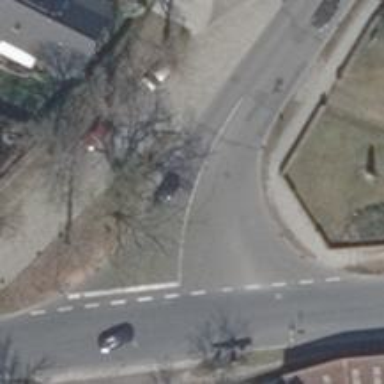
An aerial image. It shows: Secondary road with asphalt surface.